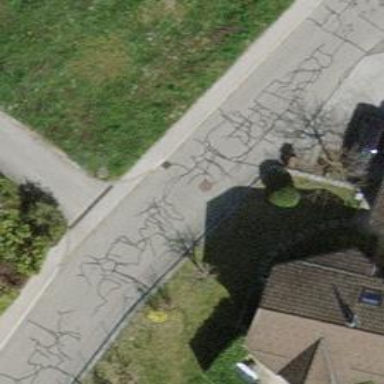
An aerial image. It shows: Residential road.